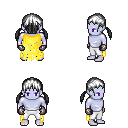
a pixel art fantasy rpg character, male body template, dark elf, purple skin, yellow tattered cape, white pants, white twin-tailed hairstyle, metal gloves, four views (front, back, left, right), 2x2 character sprite sheet, small pixel art, hard edges, no anti-aliasing